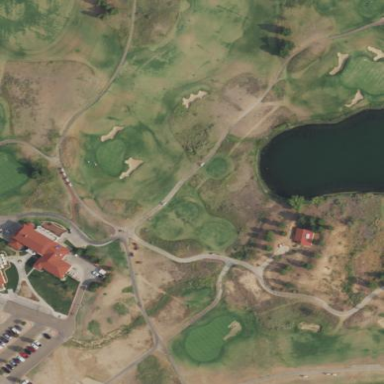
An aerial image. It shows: Rough grassy area used for golf.